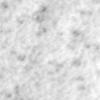
Label: no_change